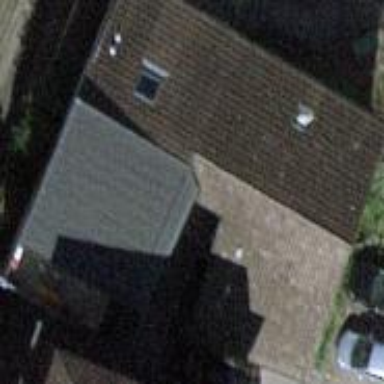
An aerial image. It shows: Gabled building with tile roof oriented along its structure.